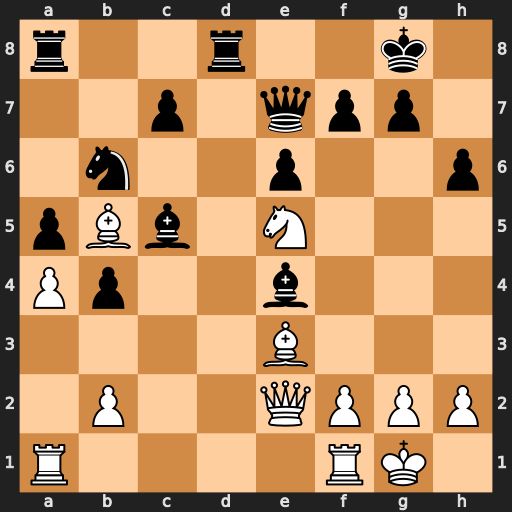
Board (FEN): r2r2k1/2p1qpp1/1n2p2p/pBb1N3/Pp2b3/4B3/1P2QPPP/R4RK1
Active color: w
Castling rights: -
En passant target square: -
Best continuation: Bxc5 Qxc5 Qxe4